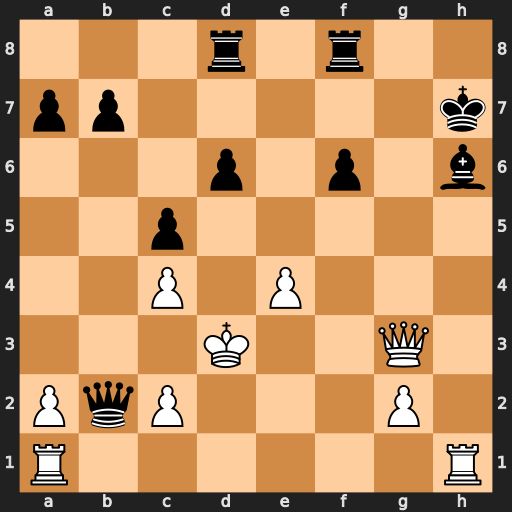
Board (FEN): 3r1r2/pp5k/3p1p1b/2p5/2P1P3/3K2Q1/PqP3P1/R6R
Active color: w
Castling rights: -
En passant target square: -
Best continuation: Rxh6+ Kxh6 Rh1#